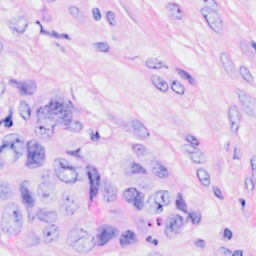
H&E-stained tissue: Breast